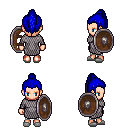
a pixel art fantasy rpg character, female body template, human, light skin, chain mail, white pants, blue long topknot hairstyle, white slippers, shield, four views (front, back, left, right), 2x2 character sprite sheet, small pixel art, hard edges, no anti-aliasing